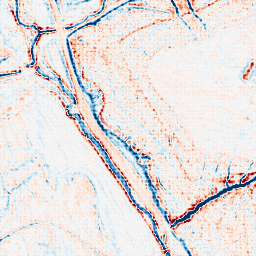
Category: edge_preserving
Decomposition family: anisotropic_diffusion
Decomposition parameters: iterations: 10
kappa: 10
gamma: 0.2
Upsampling method: sinc_hamming
Upsampling parameters: scale: 8
kernel_size: 8
Upsampling scale: 8